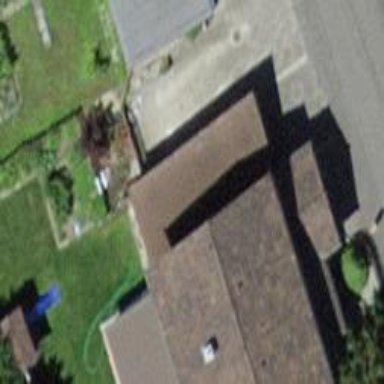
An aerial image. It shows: Building with tile roof.